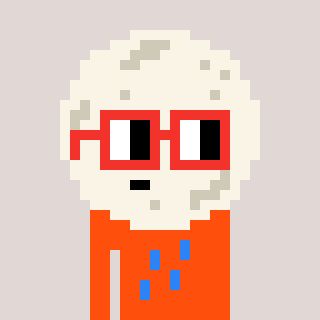
a pixel art character with square red glasses, a moon-shaped head and a orange-colored body on a warm background